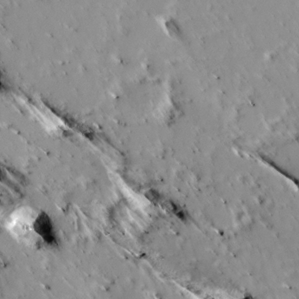
Label: non_frost